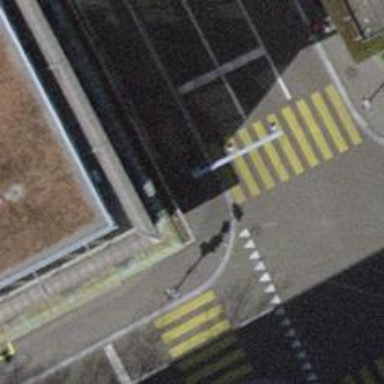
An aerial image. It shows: Bicycle parking area with wall loops.